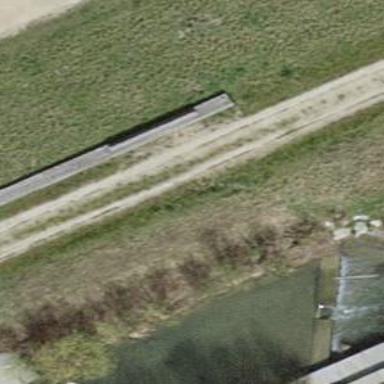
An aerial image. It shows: Bench.